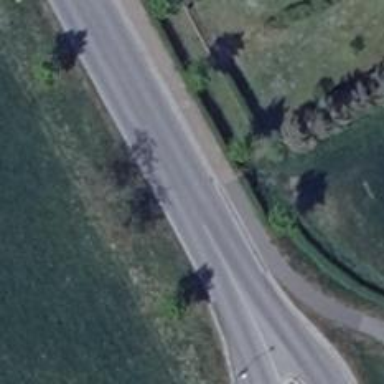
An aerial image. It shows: Primary highway with sidewalk on the left.